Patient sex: M
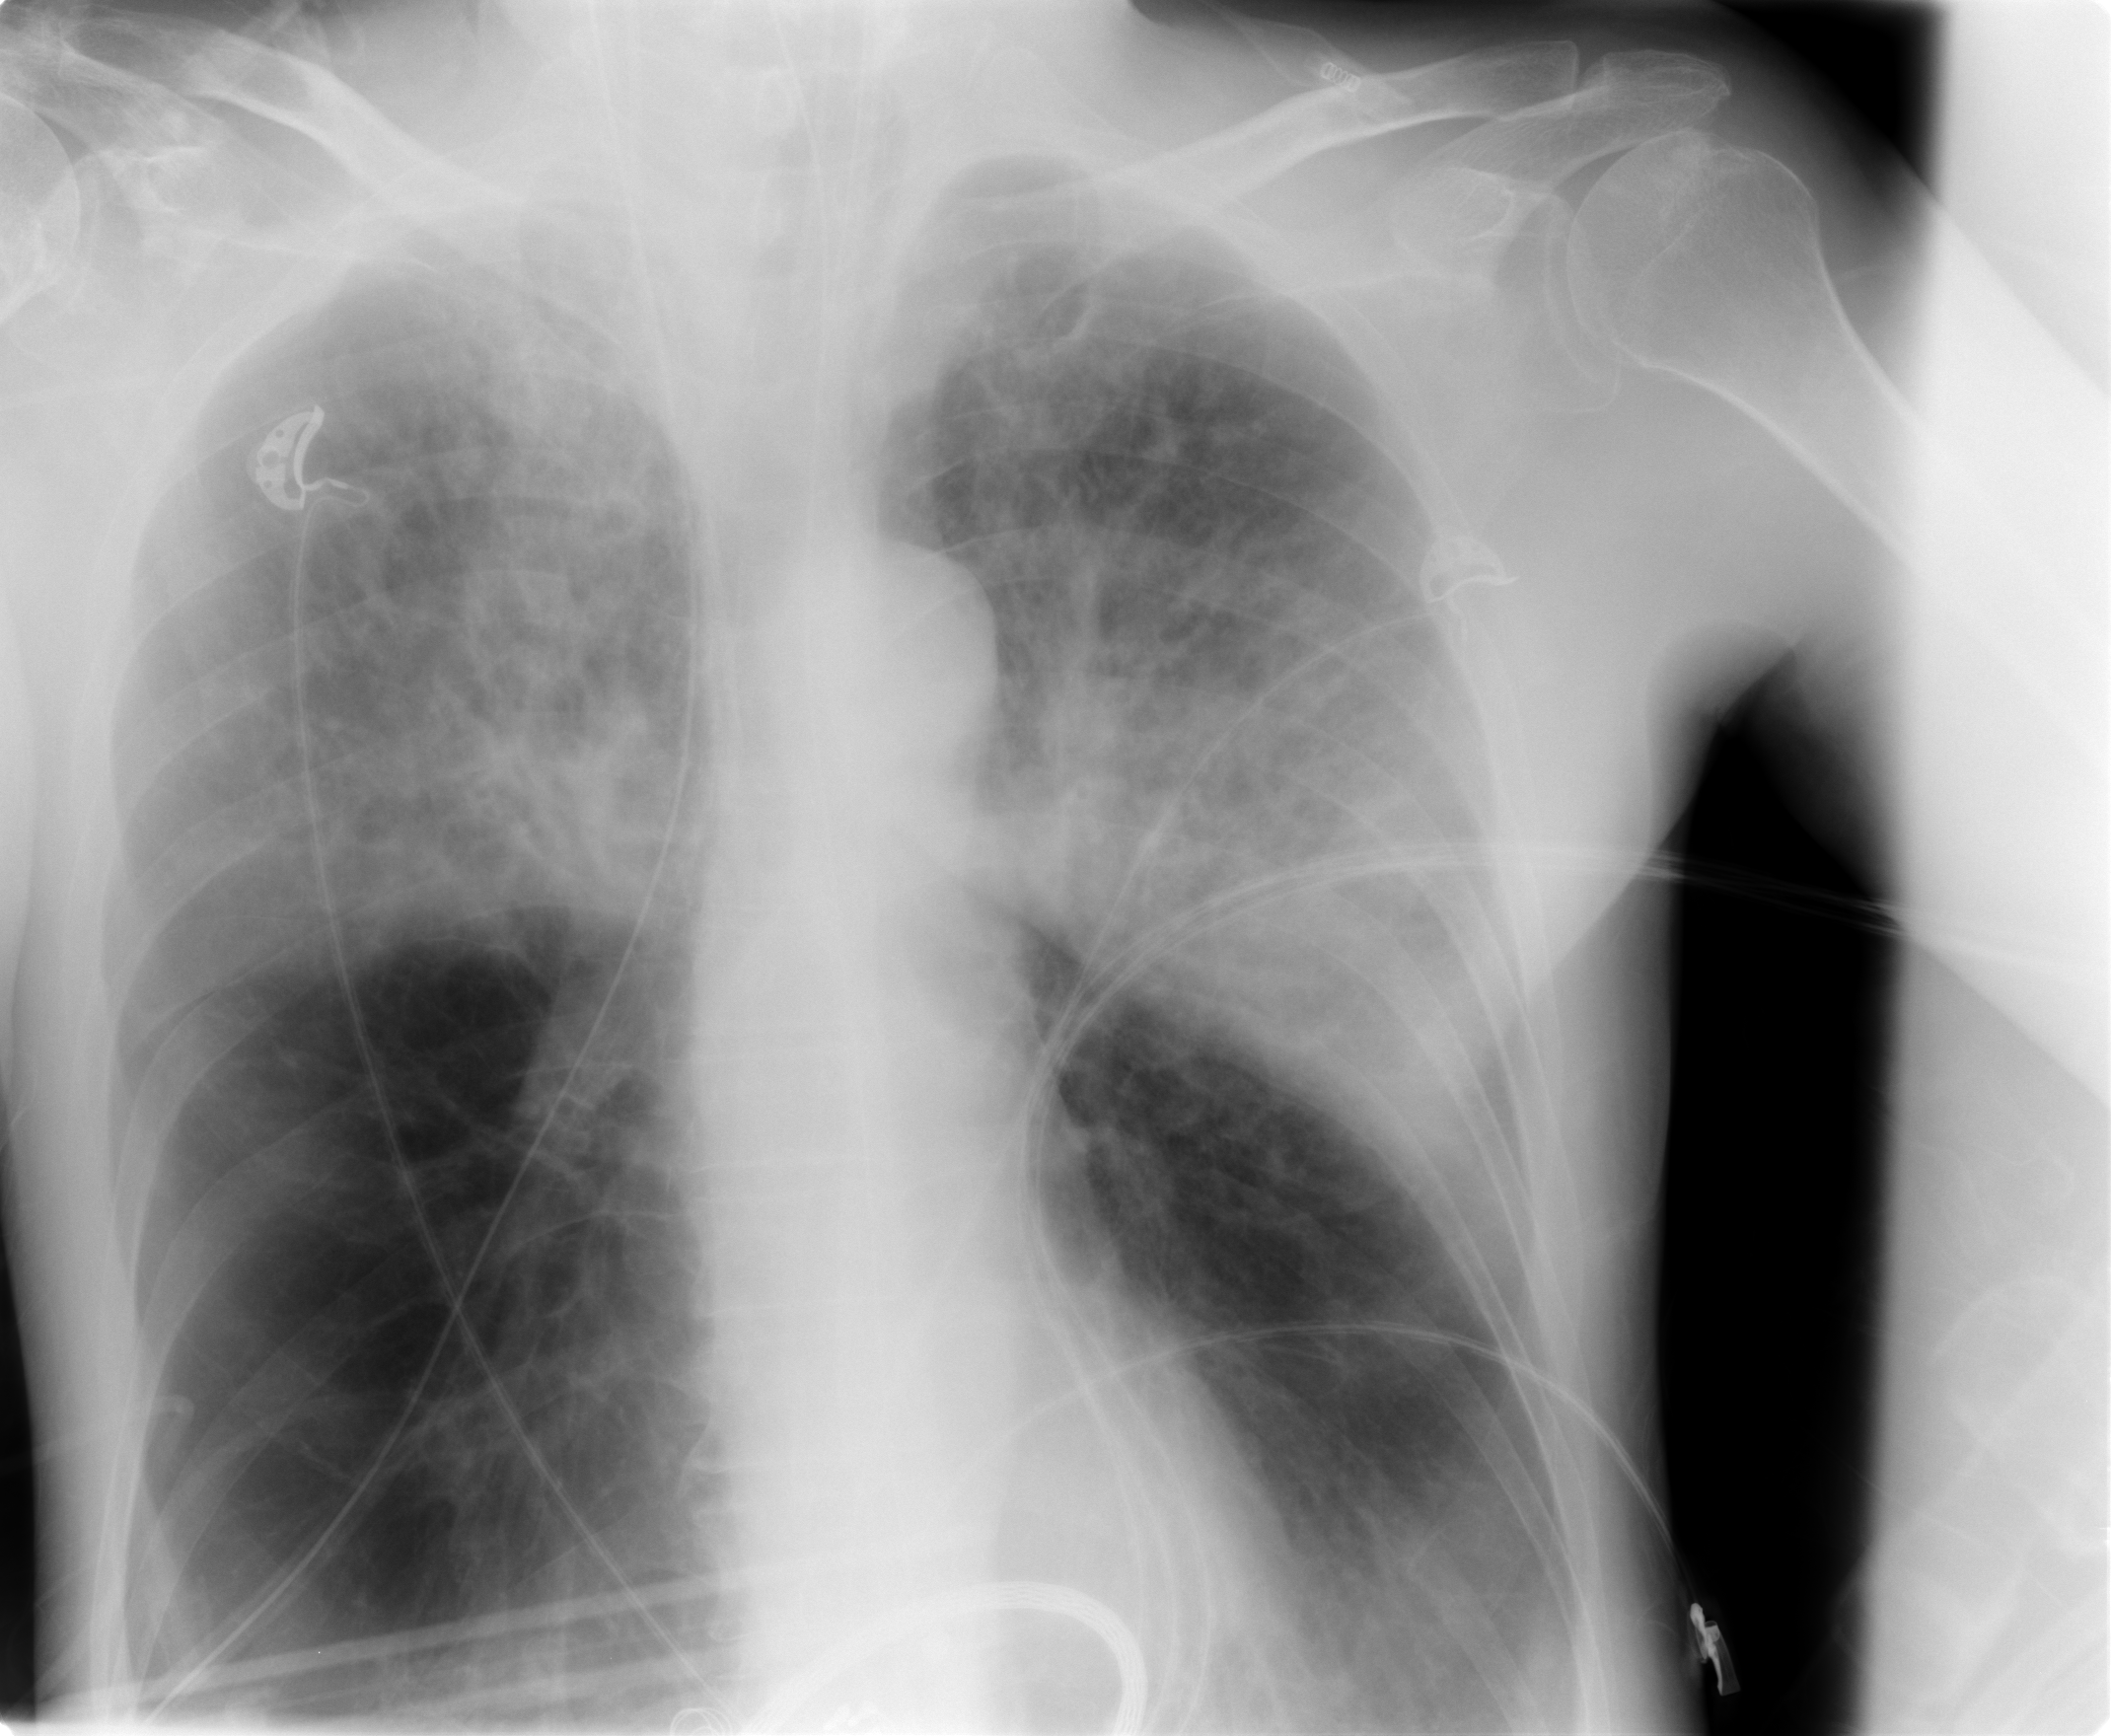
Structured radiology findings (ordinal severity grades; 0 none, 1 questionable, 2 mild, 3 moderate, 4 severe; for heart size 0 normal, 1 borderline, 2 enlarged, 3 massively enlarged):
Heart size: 0
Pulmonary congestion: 0
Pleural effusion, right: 0
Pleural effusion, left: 0
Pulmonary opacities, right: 4
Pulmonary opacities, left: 4
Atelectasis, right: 3
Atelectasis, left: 3